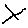
Label: line